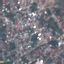
Land use / land cover: Residential